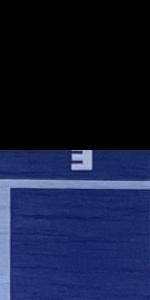
Label: Empty